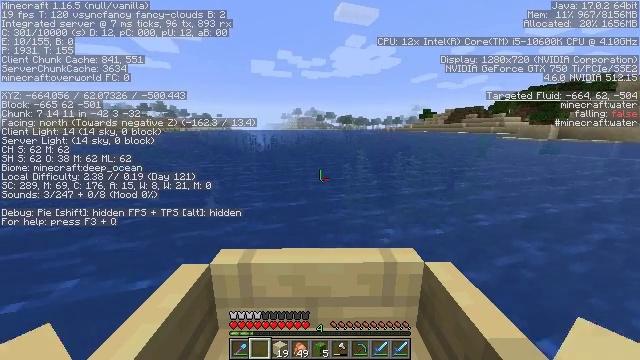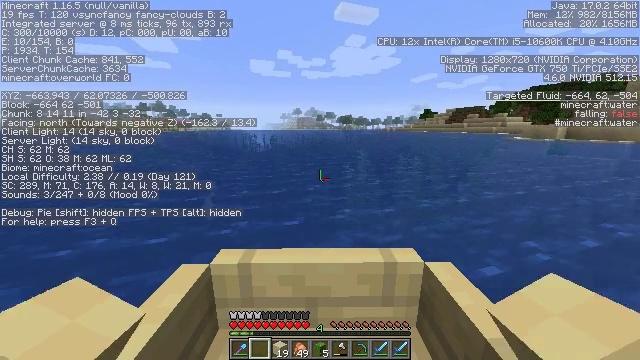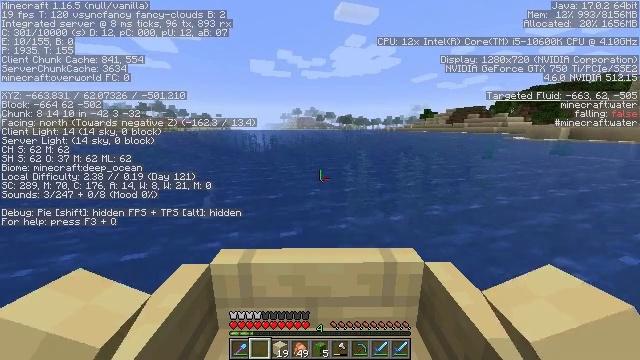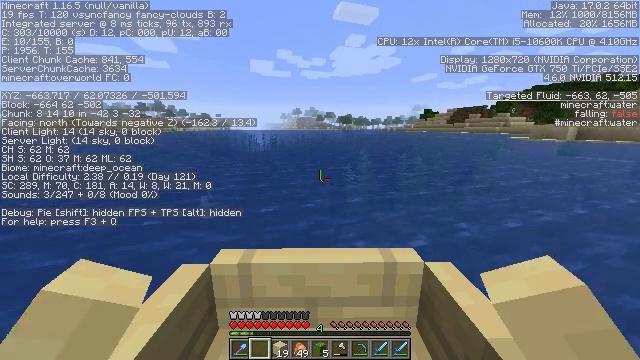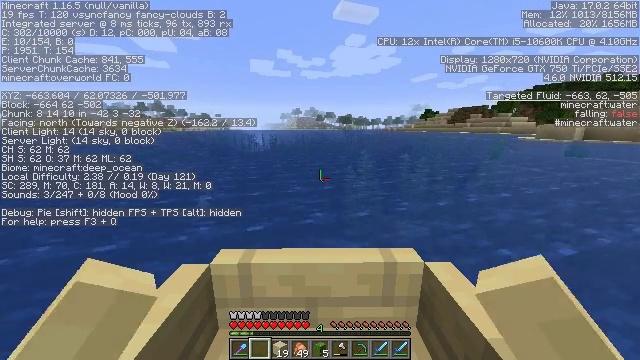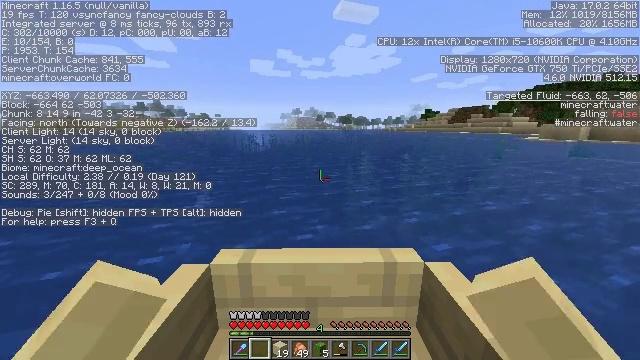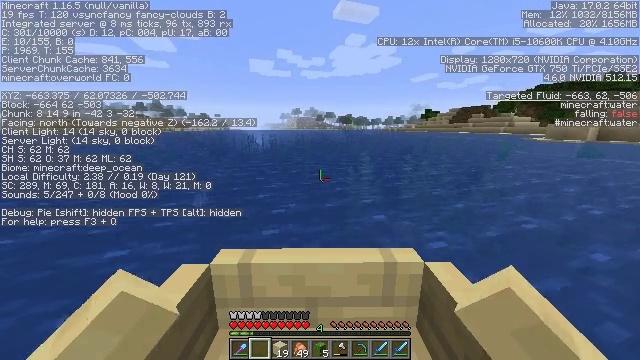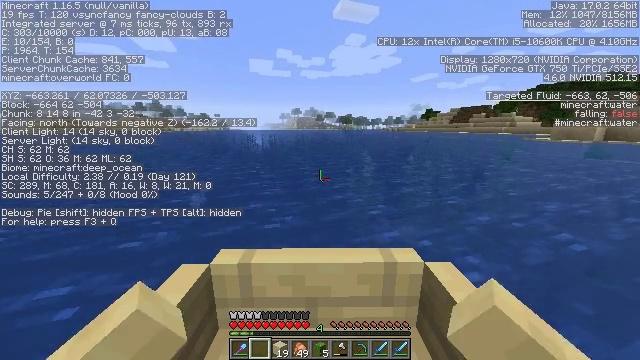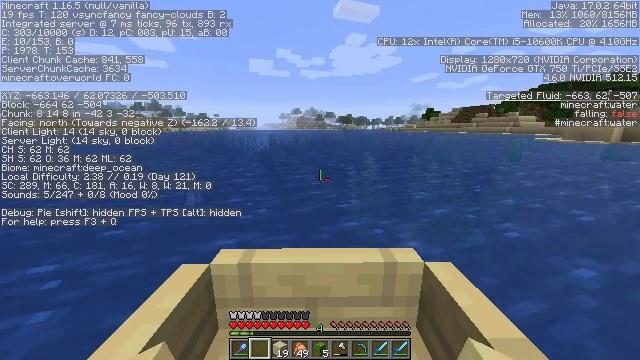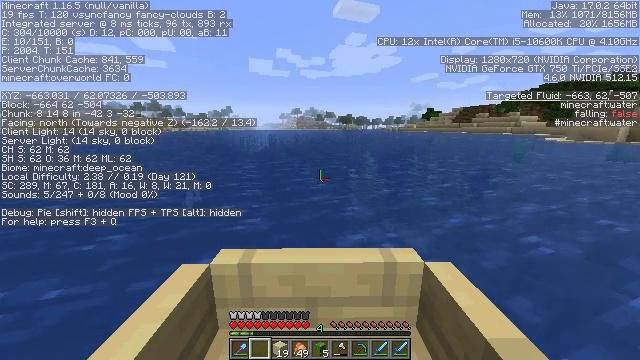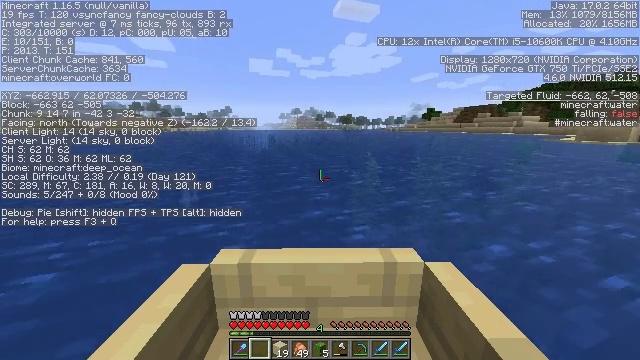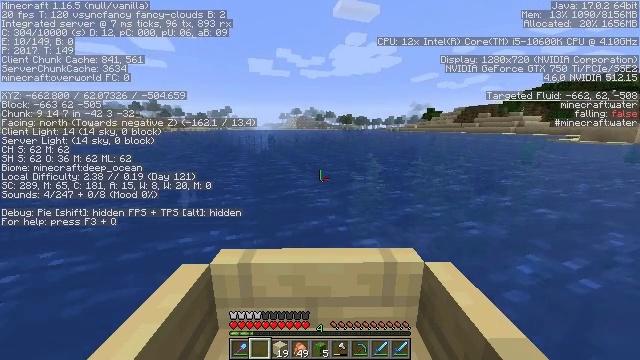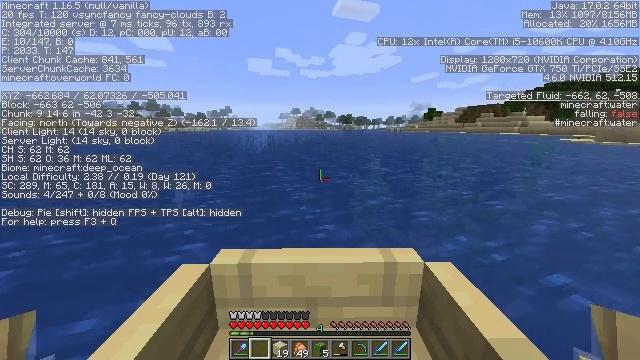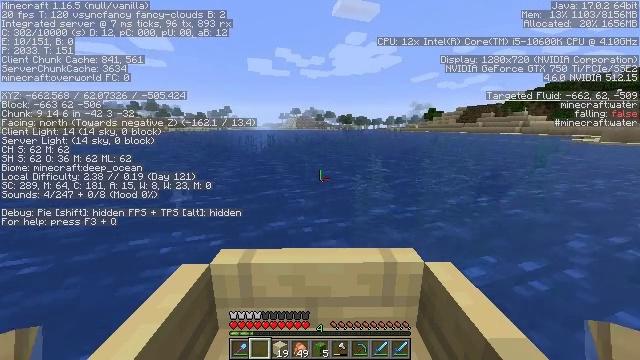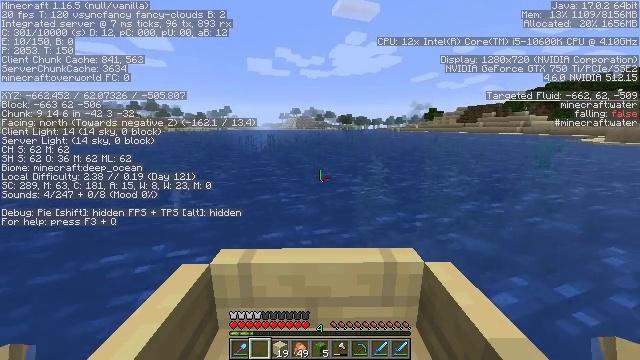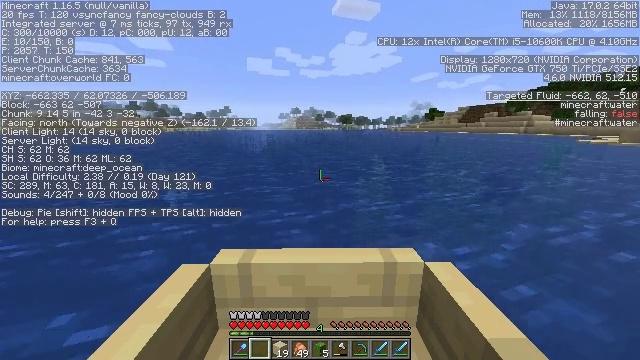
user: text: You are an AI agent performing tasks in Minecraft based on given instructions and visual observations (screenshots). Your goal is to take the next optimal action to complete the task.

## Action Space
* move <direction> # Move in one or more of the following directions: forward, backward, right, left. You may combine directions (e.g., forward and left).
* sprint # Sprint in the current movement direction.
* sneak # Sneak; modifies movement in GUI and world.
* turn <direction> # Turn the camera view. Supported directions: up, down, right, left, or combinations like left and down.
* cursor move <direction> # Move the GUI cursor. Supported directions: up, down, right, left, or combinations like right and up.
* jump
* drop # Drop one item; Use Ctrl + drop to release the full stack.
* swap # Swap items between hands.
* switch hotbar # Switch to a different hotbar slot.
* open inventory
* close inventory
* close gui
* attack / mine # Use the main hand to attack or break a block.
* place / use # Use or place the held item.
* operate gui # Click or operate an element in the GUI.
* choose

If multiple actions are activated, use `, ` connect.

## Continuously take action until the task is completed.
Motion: motion action
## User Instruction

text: Gather seagrass near the seafloor.
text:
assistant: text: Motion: move forward
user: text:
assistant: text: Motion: move forward
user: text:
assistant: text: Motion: move forward
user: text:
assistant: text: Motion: move forward
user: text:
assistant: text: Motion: move forward
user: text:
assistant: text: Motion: move forward
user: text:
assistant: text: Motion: move forward
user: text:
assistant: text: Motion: move forward
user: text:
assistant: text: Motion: move forward
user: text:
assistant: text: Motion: move forward
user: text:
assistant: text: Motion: move forward
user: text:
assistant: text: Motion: move forward
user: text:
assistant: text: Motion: move forward
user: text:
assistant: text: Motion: move forward
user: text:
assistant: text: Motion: move forward
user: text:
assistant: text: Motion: move forward
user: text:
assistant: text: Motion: move forward
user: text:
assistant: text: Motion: move forward, turn left
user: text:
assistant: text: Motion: move forward, turn left
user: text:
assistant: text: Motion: move forward
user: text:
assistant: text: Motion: move forward
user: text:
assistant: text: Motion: move forward
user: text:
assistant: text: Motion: move forward
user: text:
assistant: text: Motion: move forward
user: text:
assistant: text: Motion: move forward
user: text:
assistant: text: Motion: move forward
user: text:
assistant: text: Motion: move forward
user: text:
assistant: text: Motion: move forward, turn up
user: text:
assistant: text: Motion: move forward
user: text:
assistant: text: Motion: move forward